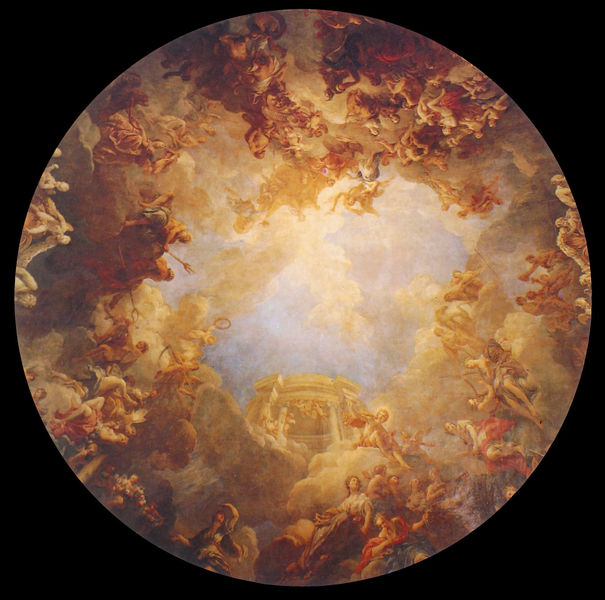
Titel: Deckenfresko im Herkules - Salon
Künstler: Francois Lemoyne
Standort: Versailles, Schloss (EU - F)
Schlagwörter: gemälde, himmel, kampf, wolken, frauen, menschen, mädchen, licht, wolke, gesicht, mensch, sonne, gold, decke, personen, kreis, rund, engel, perspektive, weib, weiber, waffen, kranz, schein, untersicht, olymp, krönung, krnaz, tempel, heilige, deckengemälde, fresko, illusion, himmelfahrt, deckenmalerei, neptun, dreizack, randgeschehen, dekcnemalerei, verherrlichschung